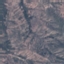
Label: HerbaceousVegetation